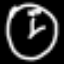
Label: clock